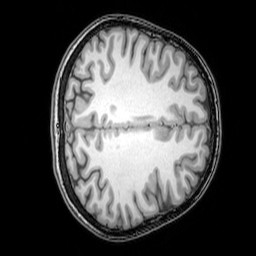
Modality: T1w
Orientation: axial
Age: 22
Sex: female
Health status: healthy
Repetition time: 0.081 s
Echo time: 0.037 s